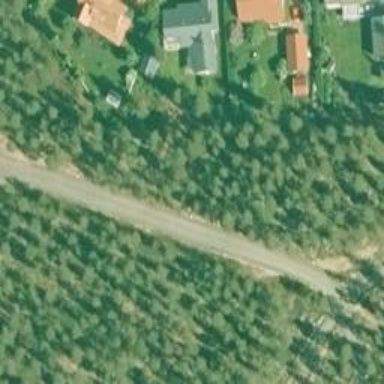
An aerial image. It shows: Footway intended for nordic skiing.